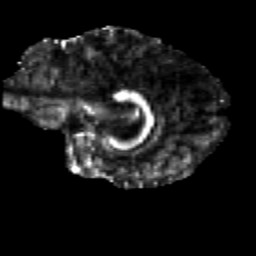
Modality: FA
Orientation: sagittal
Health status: healthy
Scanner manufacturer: siemens
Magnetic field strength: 3 T
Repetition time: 12 s
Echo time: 0.092 s